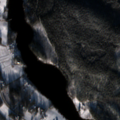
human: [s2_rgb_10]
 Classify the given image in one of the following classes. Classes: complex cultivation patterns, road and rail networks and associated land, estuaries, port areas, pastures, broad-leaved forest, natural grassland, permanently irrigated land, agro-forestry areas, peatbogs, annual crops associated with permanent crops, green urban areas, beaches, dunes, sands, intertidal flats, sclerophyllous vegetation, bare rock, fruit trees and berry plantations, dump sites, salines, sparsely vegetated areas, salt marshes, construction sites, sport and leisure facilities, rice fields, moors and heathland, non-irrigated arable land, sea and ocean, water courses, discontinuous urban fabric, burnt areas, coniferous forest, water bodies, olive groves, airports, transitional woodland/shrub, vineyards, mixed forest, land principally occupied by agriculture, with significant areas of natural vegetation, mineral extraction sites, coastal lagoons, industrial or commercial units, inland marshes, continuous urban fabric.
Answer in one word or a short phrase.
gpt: discontinuous urban fabric, land principally occupied by agriculture, with significant areas of natural vegetation, coniferous forest, mixed forest, transitional woodland/shrub, water bodies